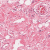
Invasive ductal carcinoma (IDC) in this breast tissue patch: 0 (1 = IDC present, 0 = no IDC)